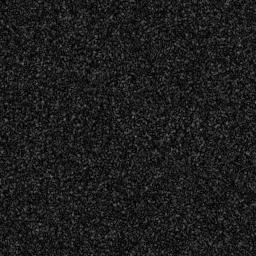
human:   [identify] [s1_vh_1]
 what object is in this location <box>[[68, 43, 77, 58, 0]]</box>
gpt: <ref>1 medium ship at the right</ref>